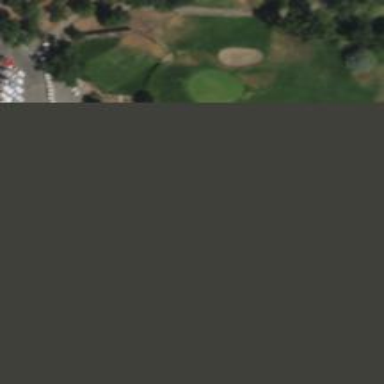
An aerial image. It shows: Path designated for golf carts.